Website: lowes
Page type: cart
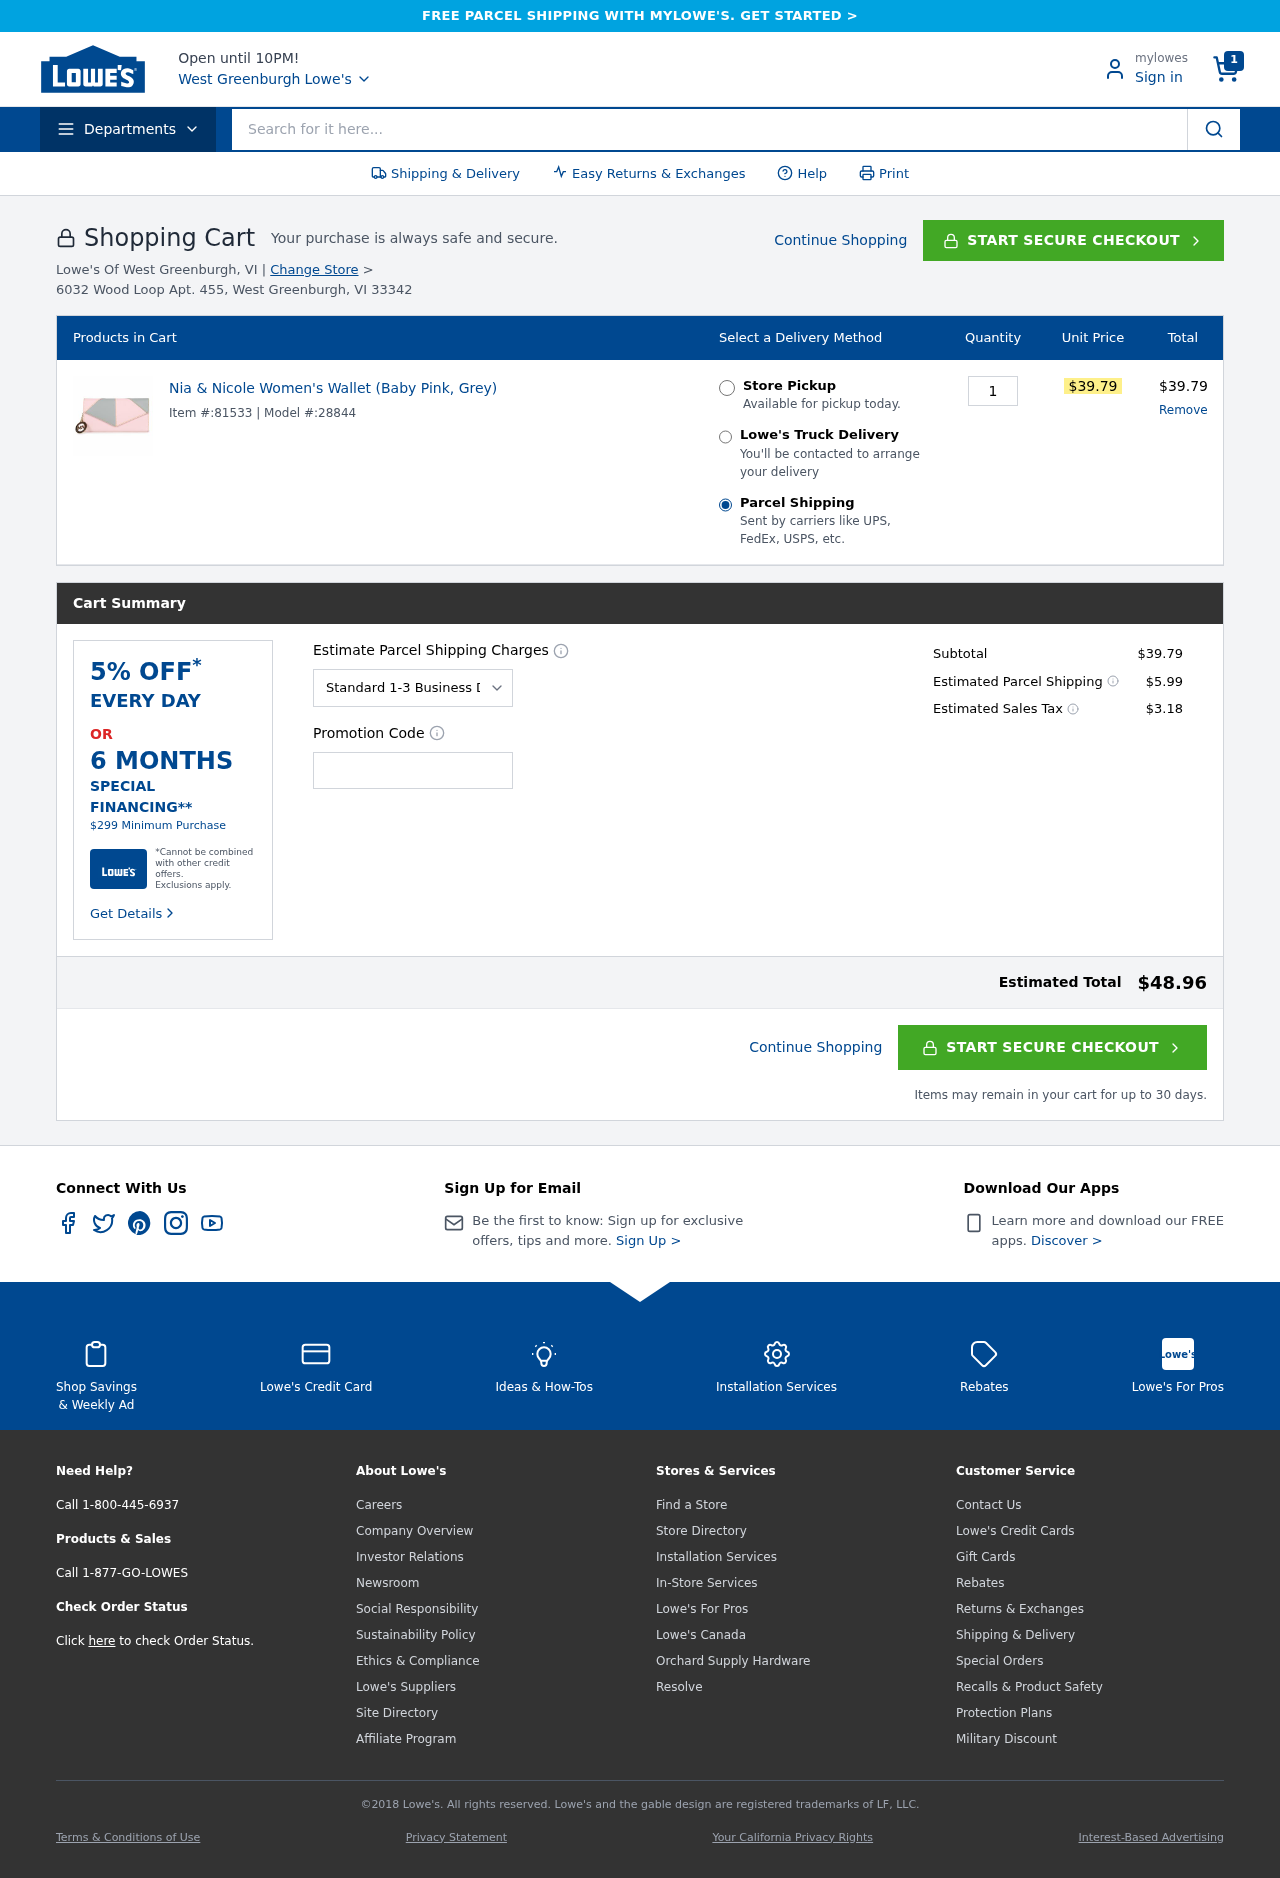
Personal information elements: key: PII_CITY
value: Greenburgh
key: PII_CITY
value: West Greenburgh
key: PII_POSTCODE
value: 33342
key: PII_PROMO_CODE
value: OFF43
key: PII_STREET
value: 6032 Wood Loop Apt. 455
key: PII_STATE_ABBR
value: VI
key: PII_STATE
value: VI
Product elements: key: PRODUCT1_NAME
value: Nia & Nicole Women's Wallet (Baby Pink, Grey)
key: PRODUCT1_PRICE
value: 39.79
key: PRODUCT1_QUANTITY
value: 1
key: PRODUCT1_MODEL
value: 28844
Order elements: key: ORDER_NUM_ITEMS
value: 1
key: ORDER_ITEM_ID
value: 81533
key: ORDER_LINE_TOTAL
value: $39.79
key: ORDER_SUBTOTAL
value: $39.79
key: ORDER_SHIPPING_COST
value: $5.99
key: ORDER_TAX
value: $3.18
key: ORDER_TOTAL
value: $48.96
Search elements: key: HEADER_SEARCH
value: Search for it here...